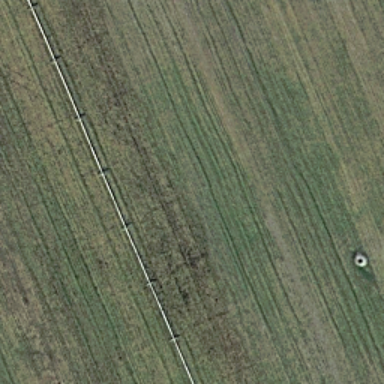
There is a piece of formland .